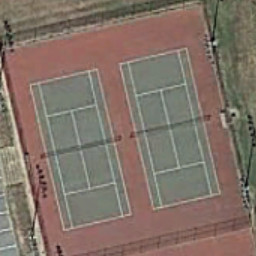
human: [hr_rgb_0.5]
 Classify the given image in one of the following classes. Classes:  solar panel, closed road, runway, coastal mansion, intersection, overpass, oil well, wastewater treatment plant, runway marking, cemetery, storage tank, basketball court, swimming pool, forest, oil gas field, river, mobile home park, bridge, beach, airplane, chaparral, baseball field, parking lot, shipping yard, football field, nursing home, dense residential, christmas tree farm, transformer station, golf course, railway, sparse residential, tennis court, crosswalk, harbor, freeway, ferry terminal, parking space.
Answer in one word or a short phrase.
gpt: tennis court